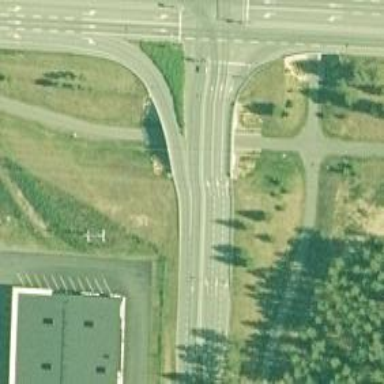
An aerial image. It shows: Asphalt cycleway.